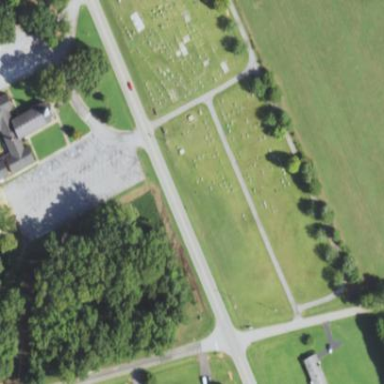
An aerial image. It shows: Cemetery.